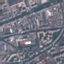
Land use / land cover class: Residential